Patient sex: M
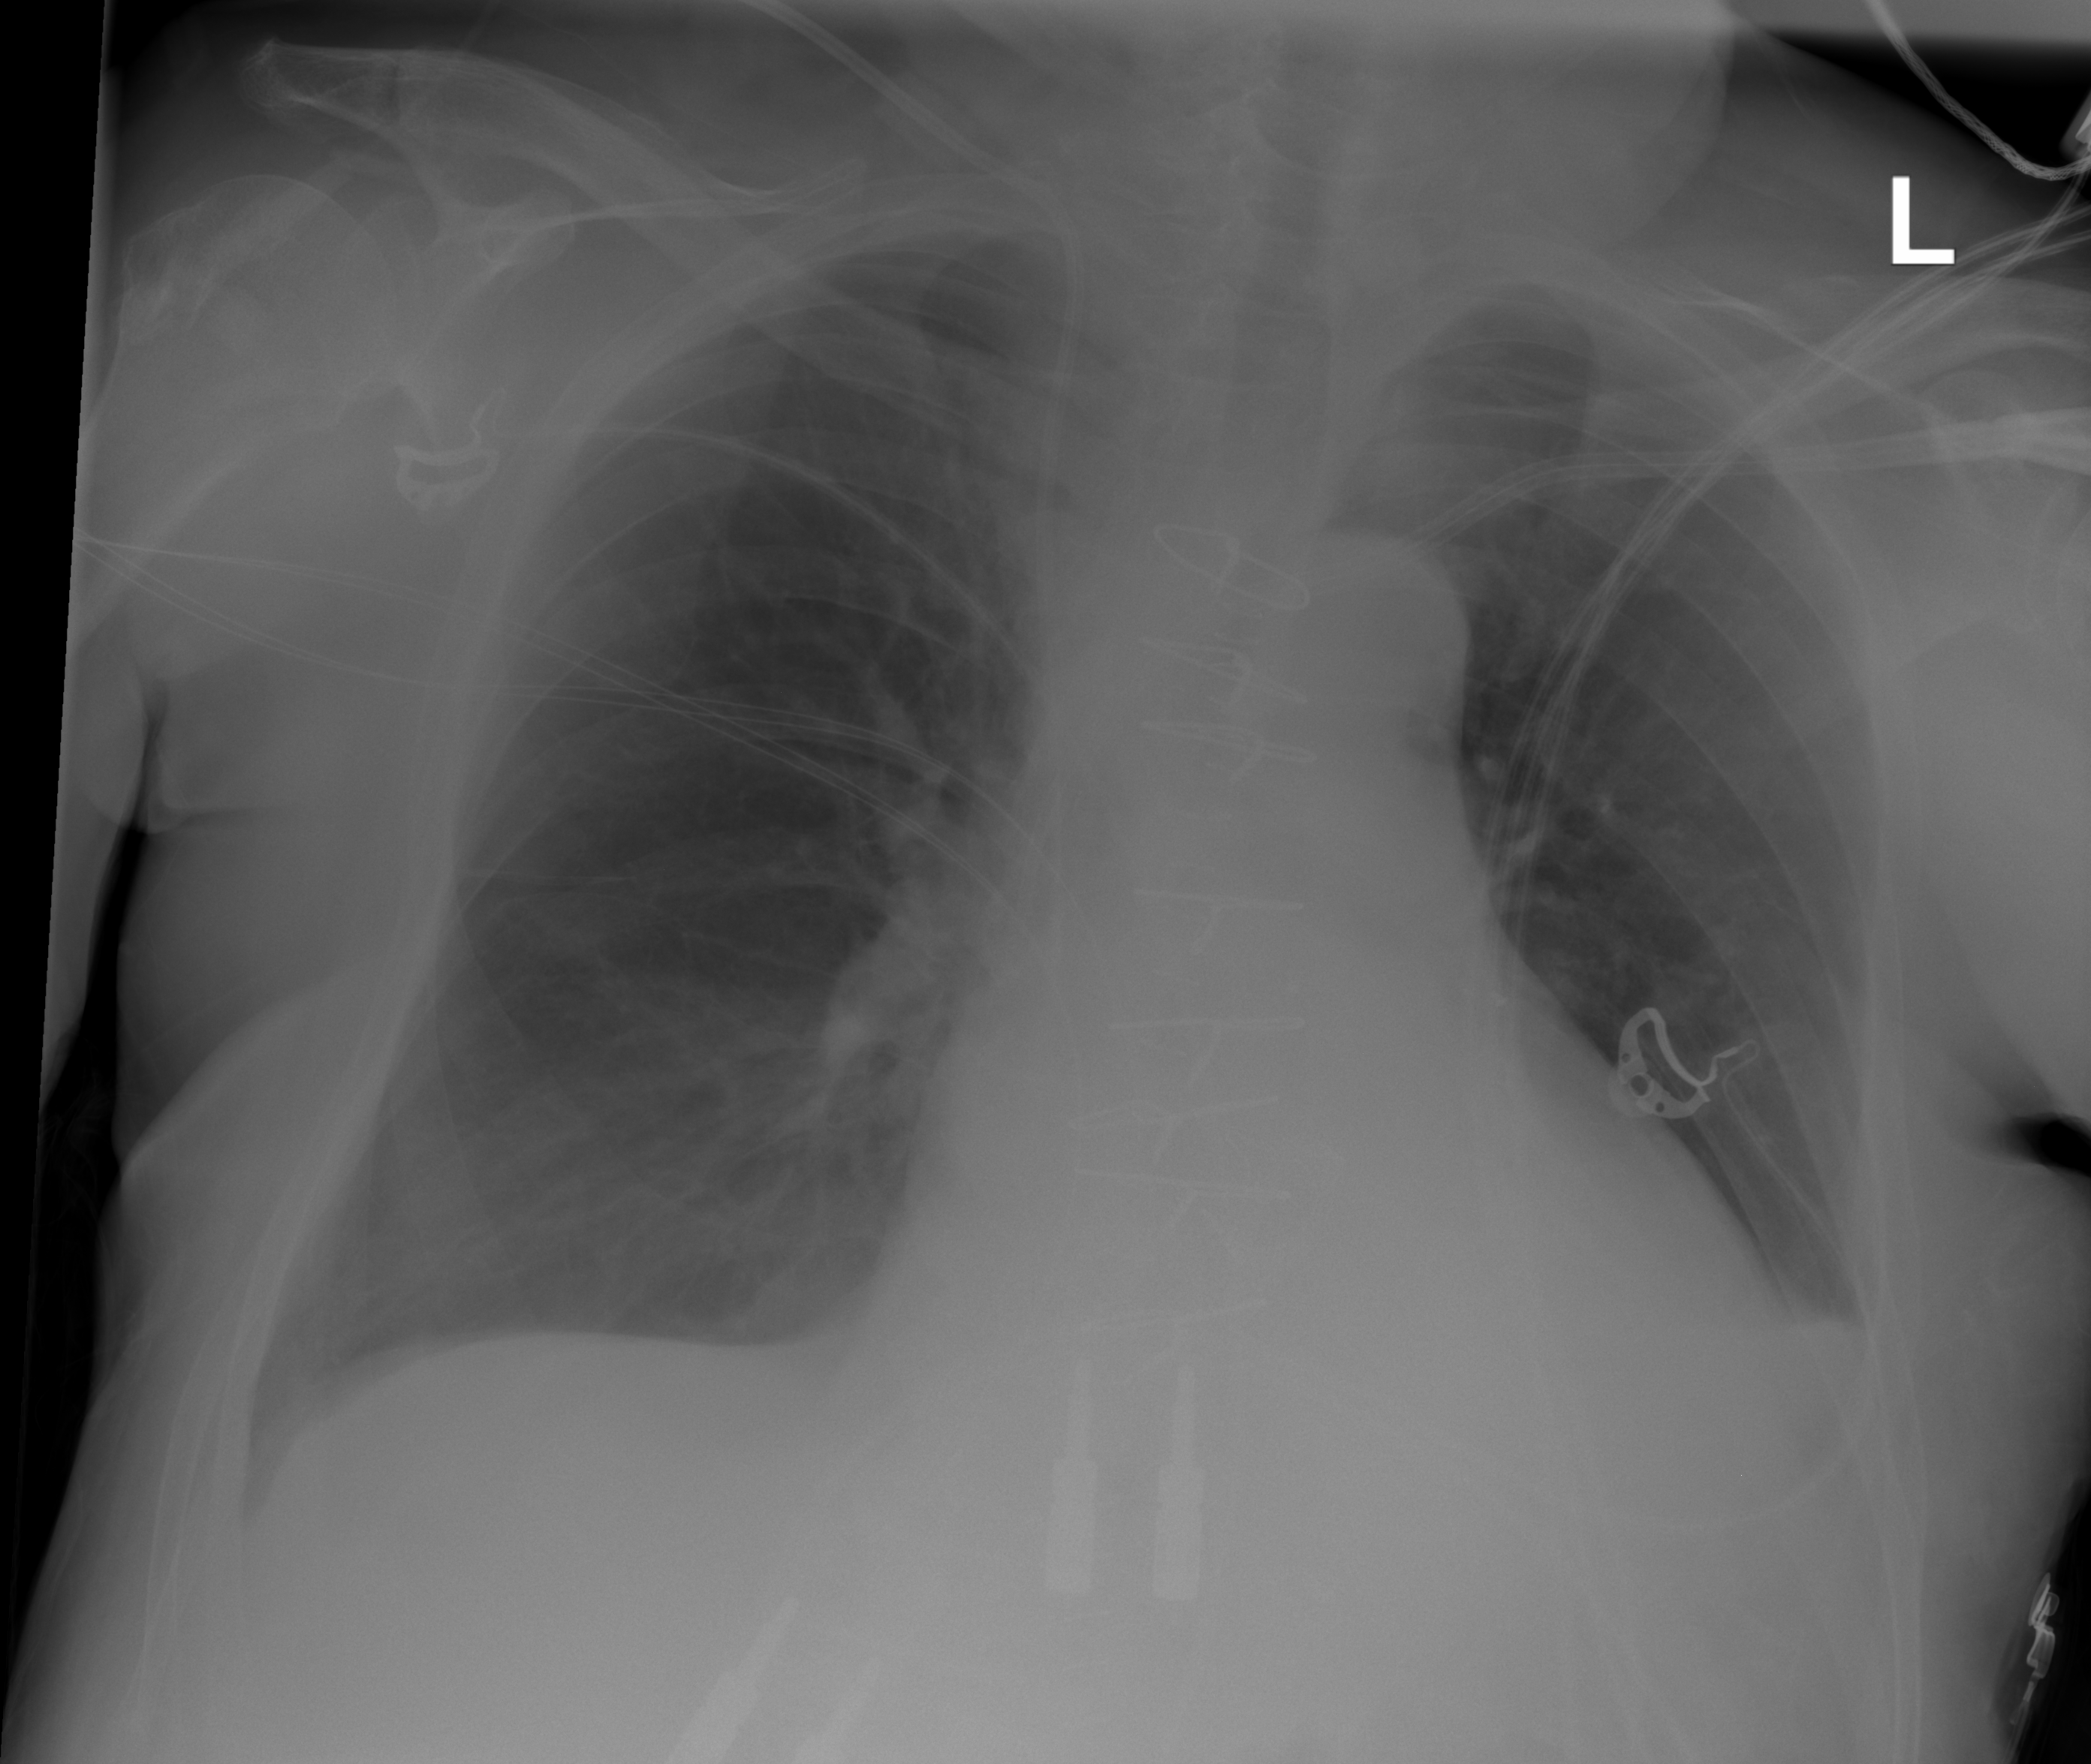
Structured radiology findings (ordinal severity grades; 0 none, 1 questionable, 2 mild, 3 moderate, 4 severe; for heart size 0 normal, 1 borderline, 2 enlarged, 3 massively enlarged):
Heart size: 1
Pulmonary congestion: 0
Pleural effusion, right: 2
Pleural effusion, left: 0
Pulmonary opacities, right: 0
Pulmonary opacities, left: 0
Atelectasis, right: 0
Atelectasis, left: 2